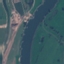
Land use / land cover class: River